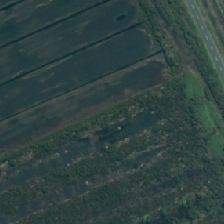
Land cover: herbaceous_freshwater_vege